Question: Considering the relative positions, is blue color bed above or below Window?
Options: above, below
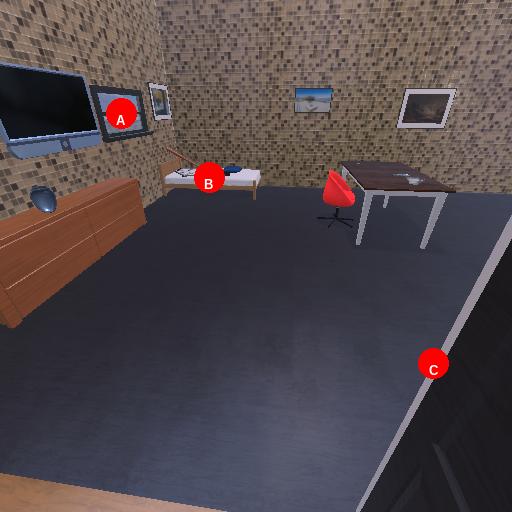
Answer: above